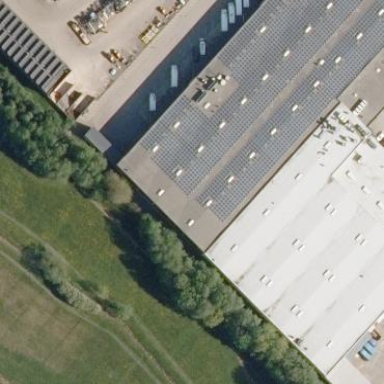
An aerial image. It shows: Industrial building.